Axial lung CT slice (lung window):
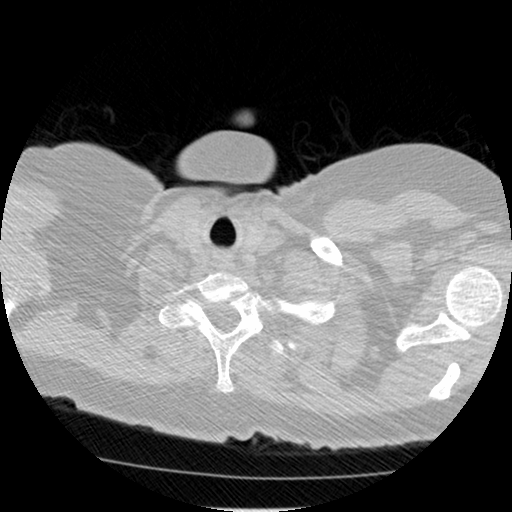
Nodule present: no